Question: I am using , I have a table named which is in my database.
I inserted about data into the table (That's a large amount of data insertion) by using like following:
'''
INSERT INTO cars (cid, name, msg, date)
VALUES (1, 'blabla', 'blabla', '2001-01-08'),
(11, 'blabla', 'blabla', '2001-11-28'),
... ,
(3, 'blabla', 'blabla', '2010-06-03');
'''
After this large data insertion into my table
I decide to also like following:
'''
OPTIMIZE TABLE cars;
'''
I waited 53min for the optimization, finally it is done and mysql console shows me the following message:

The 'Msg_text' shows me , which makes my brain yields :
Does the mysql message above means the 53min I waited actually did nothing useful??
is it necessary to optimize my table after large amount data insertion? and why?
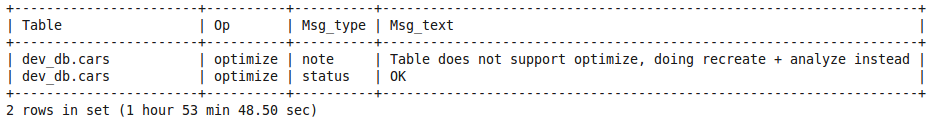
Answer: Optimize is useful if you have removed or overwritten rows, or if you have changed indexes. If you just inserted data it is not needed to optimize.
> The MySQL Optimize Table command will effectively de-fragment a mysql
table and is very useful for tables which are frequently updated
and/or deleted.
Also look here: <URL>